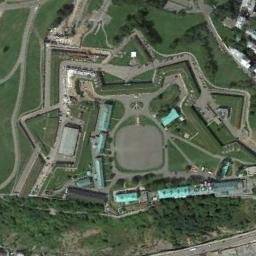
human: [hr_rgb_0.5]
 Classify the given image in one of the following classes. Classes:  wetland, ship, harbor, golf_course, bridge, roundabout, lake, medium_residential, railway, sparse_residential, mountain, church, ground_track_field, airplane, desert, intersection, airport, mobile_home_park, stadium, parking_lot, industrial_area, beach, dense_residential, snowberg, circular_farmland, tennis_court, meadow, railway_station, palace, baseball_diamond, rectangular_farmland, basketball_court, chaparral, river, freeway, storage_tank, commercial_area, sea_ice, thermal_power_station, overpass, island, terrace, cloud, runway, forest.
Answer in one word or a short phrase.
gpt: palace